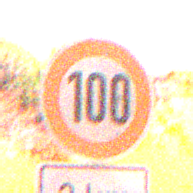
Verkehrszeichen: Geschwindigkeit100
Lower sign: Entfernungsangaben2
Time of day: Night
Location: Outdoor (Nature)
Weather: Clear
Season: NotSpecified
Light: Natural